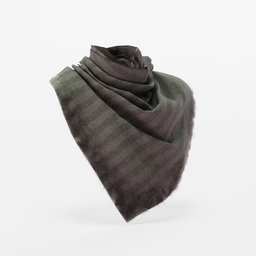
Label: people